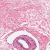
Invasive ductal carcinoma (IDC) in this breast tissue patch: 0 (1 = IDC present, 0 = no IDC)